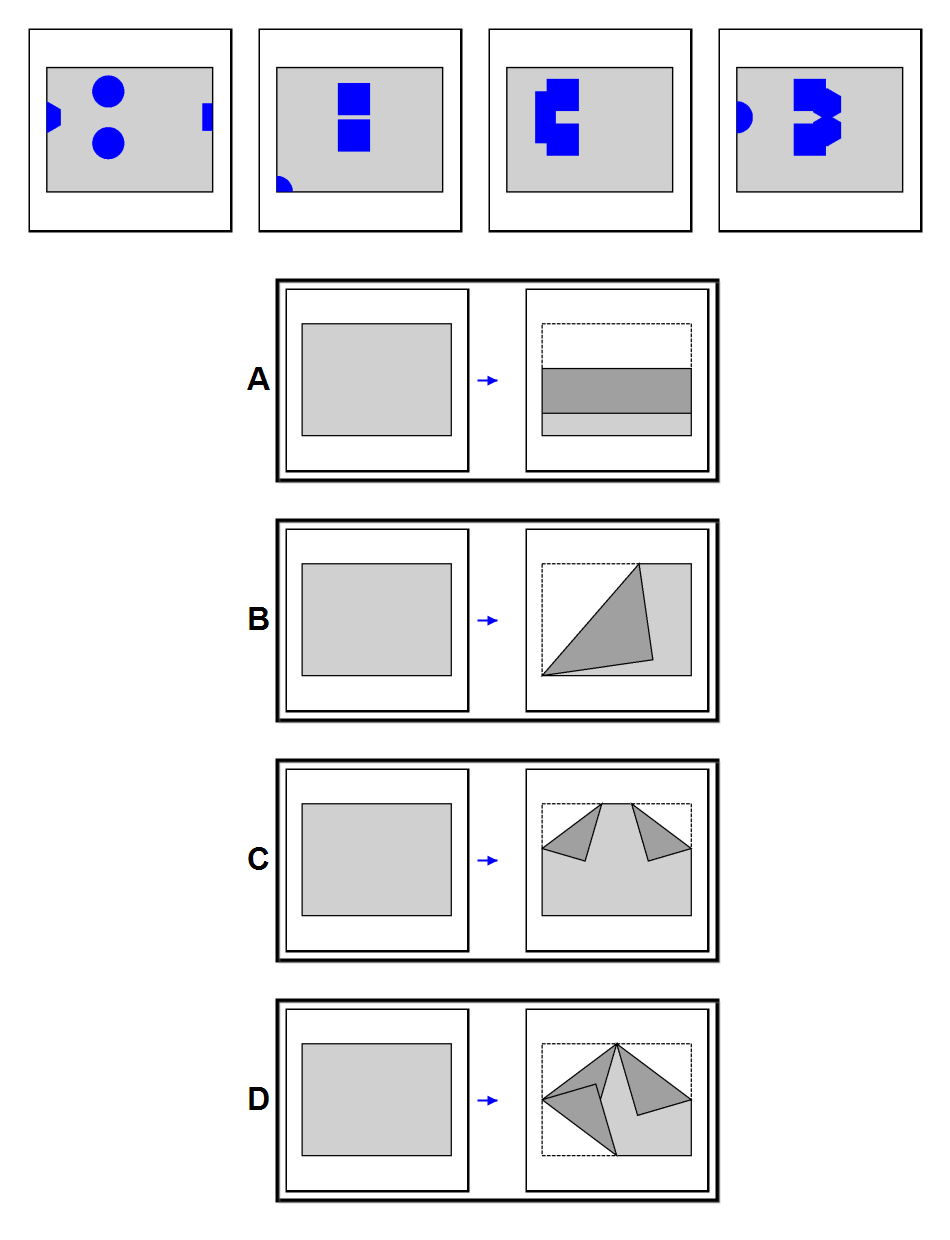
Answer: A